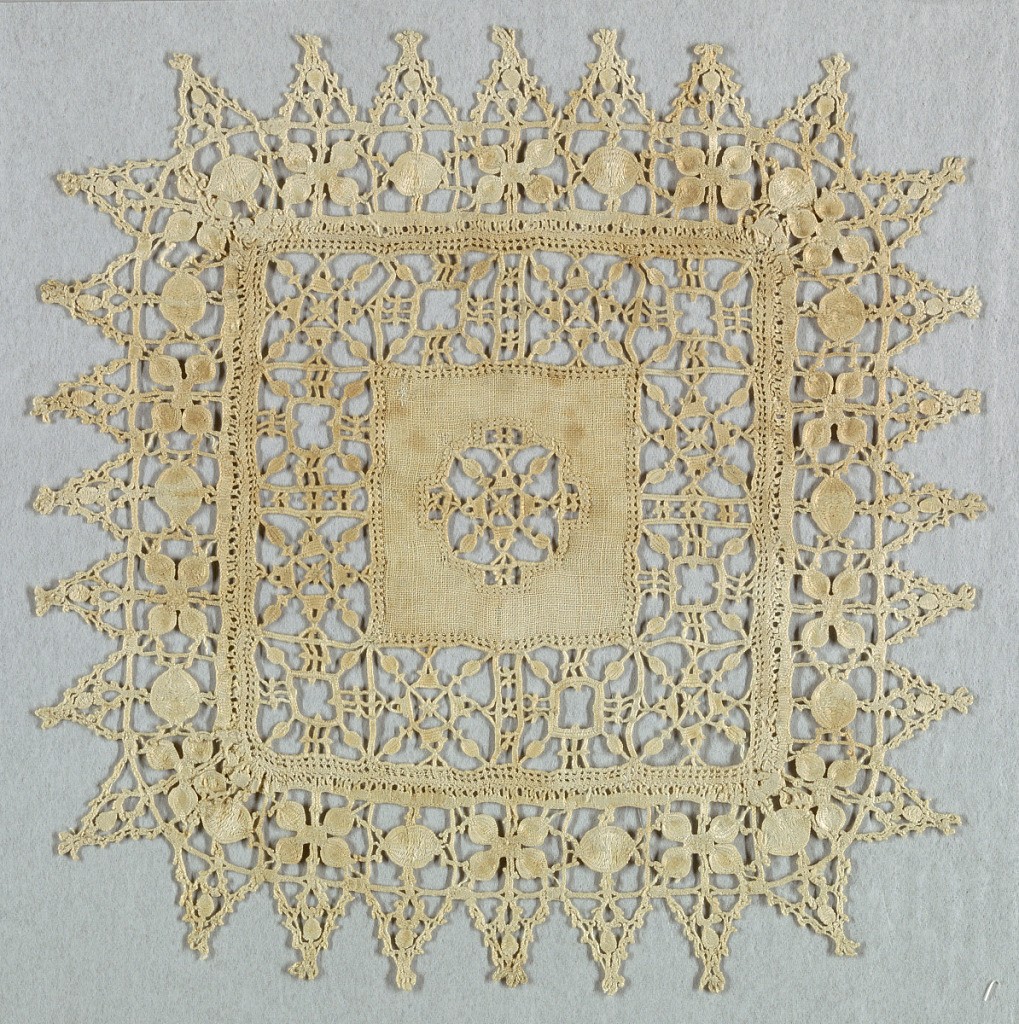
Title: Chalice cover
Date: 17th century
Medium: linen Technique: grid of withdrawn element with needle lace, reticella style
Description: Center of cover is a woven square with an insertion of reticella. Around center piece are evenly spaced geometric motifs of reticella. Outer border has foliated forms and triangular pendants of reticella.